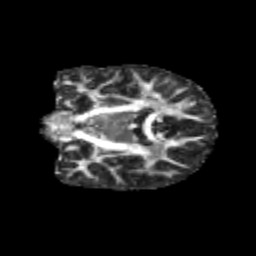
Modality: FA
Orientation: coronal
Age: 11
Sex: male
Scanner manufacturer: siemens
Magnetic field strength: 3 T
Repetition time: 3.8 s
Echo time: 0.07 s